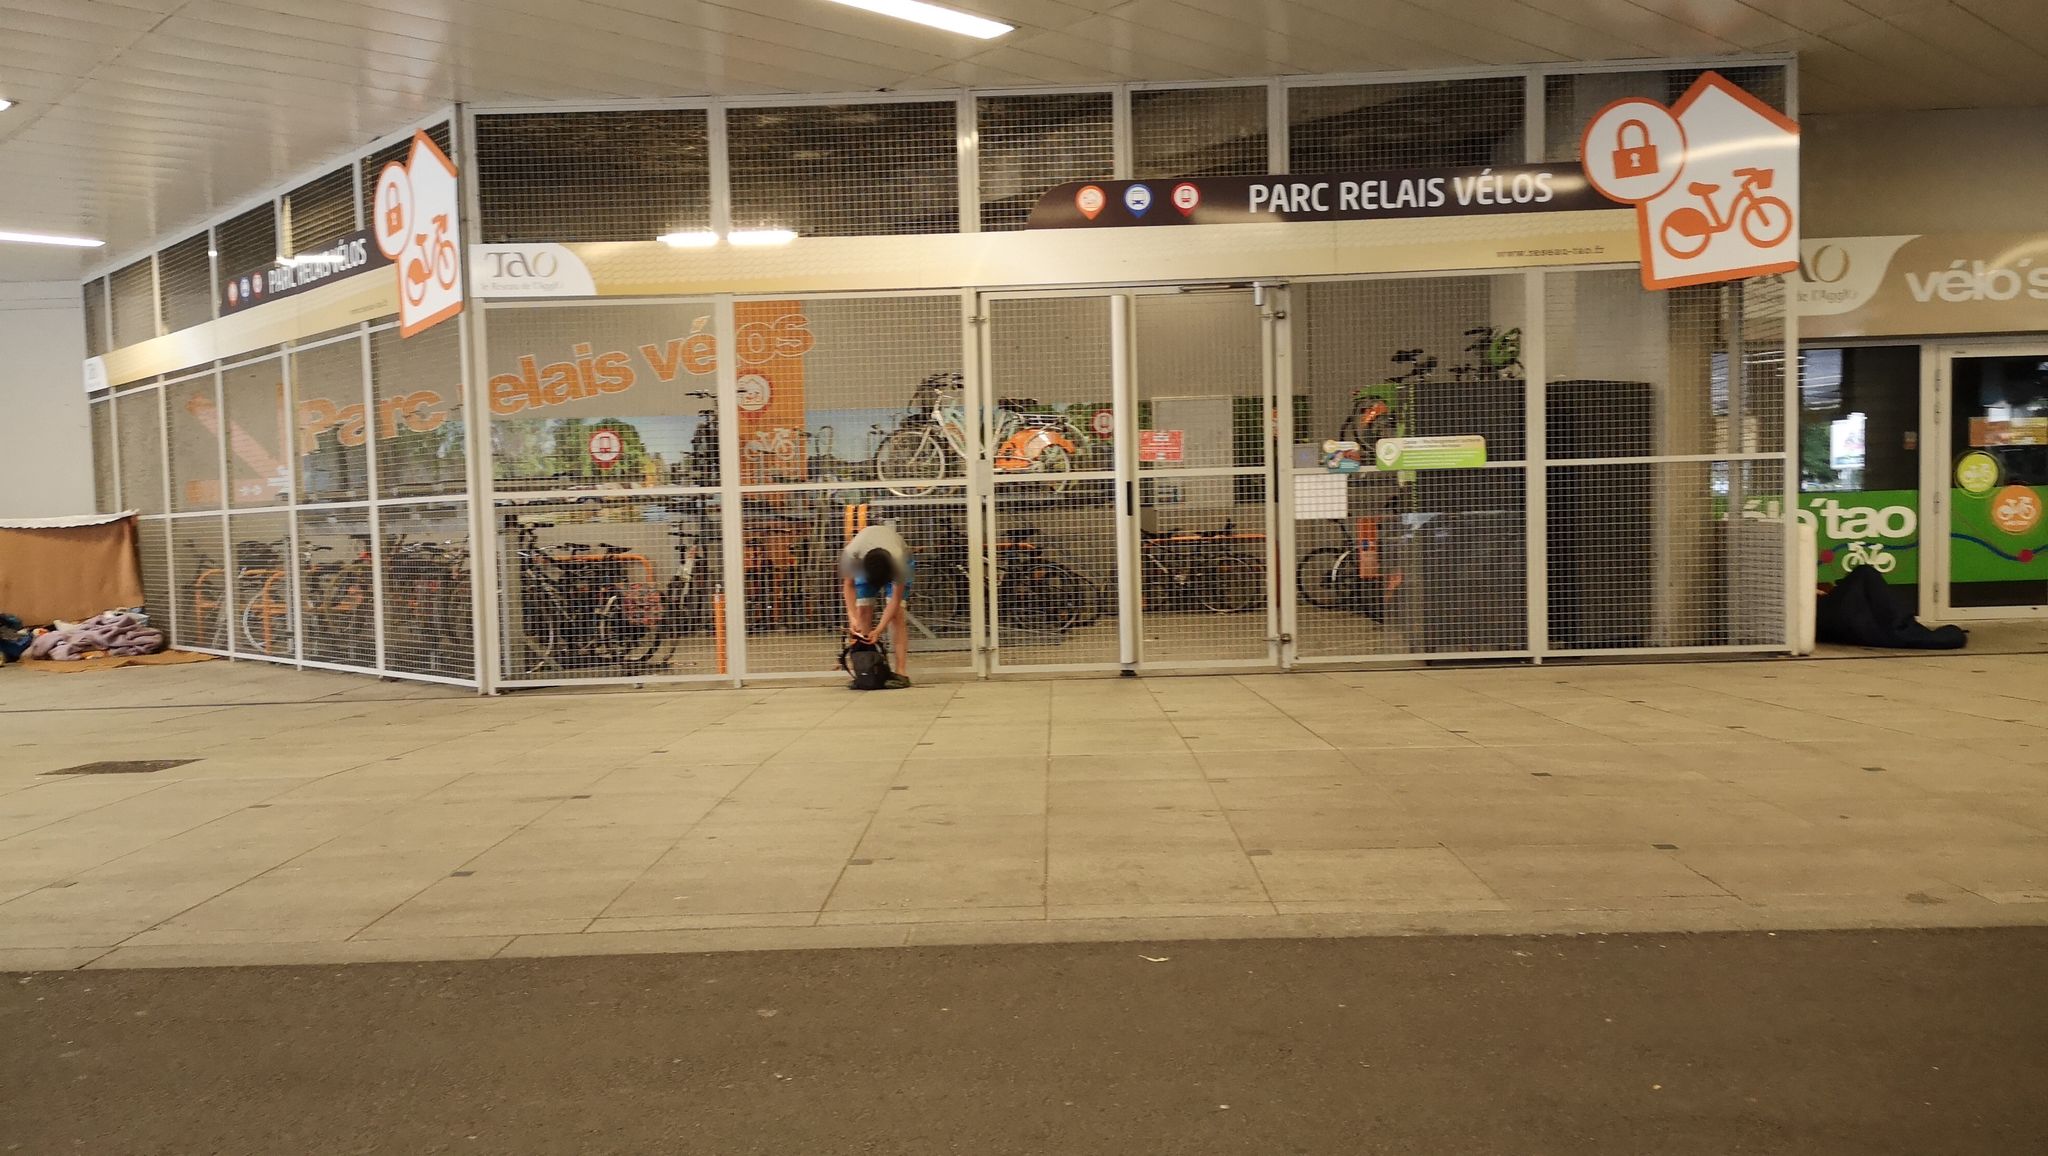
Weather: clear
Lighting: day
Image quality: slightly poor
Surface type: walking surface
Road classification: cycleway, footway
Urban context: urban centre
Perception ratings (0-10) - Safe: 6.27, Lively: 5.06, Beautiful: 5.03, Boring: 1.8, Depressing: 8.15, Wealthy: 3.34